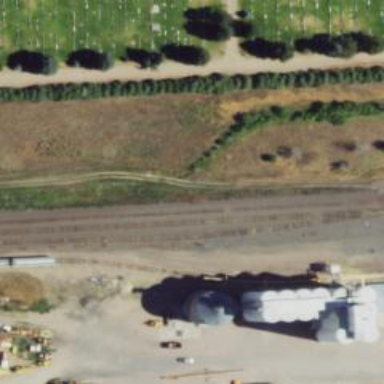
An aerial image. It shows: Railway track.